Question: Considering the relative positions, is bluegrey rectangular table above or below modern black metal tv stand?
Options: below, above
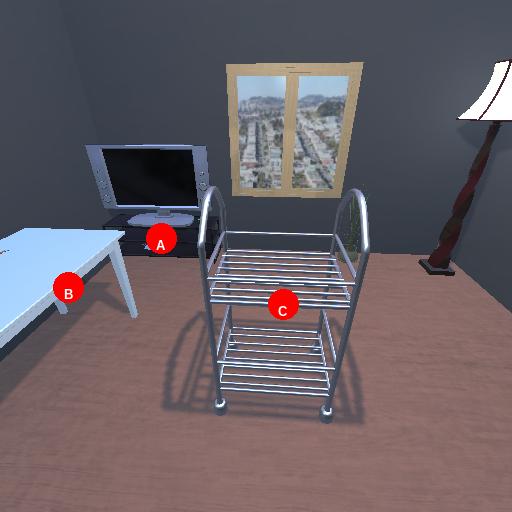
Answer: below